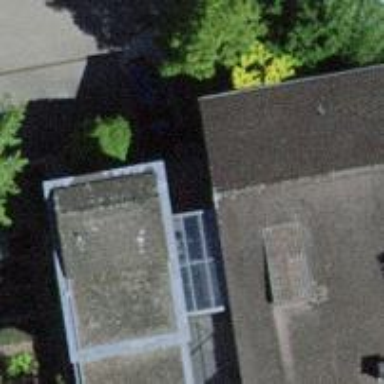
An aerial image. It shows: Garage building.